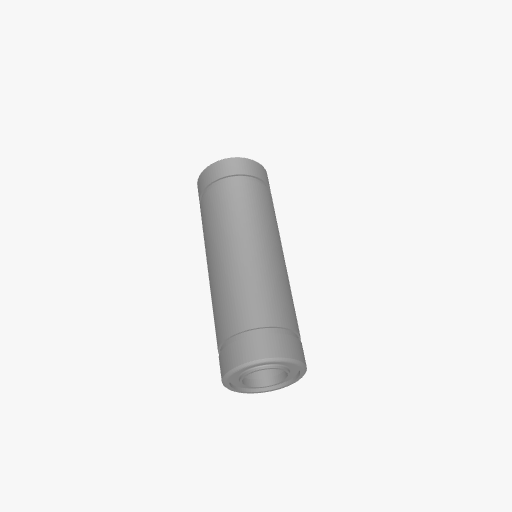
Part: LinearBearing8ID45